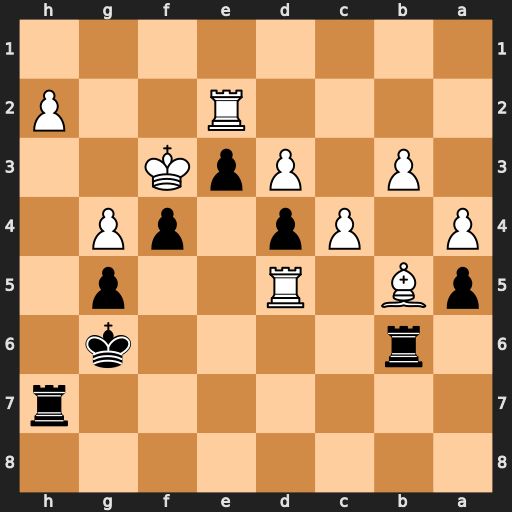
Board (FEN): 8/7r/1r4k1/pB1R2p1/P1Pp1pP1/1P1PpK2/4R2P/8
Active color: b
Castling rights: -
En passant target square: -
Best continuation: Rh3+ Ke4 f3 Rxe3 dxe3 Kxe3 Re6+